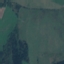
Land use / land cover class: Pasture